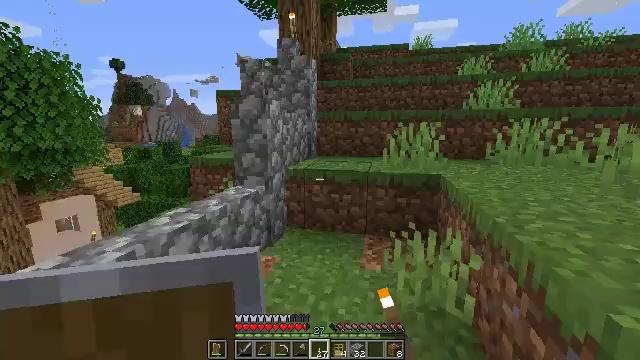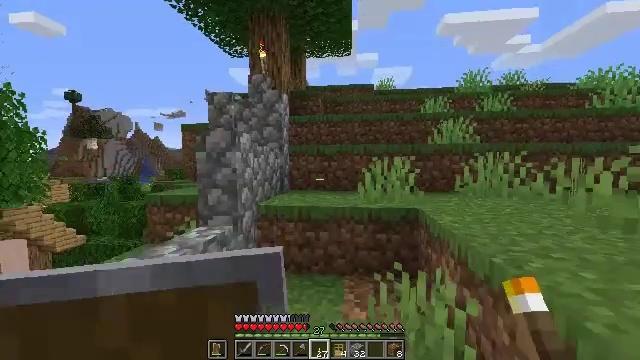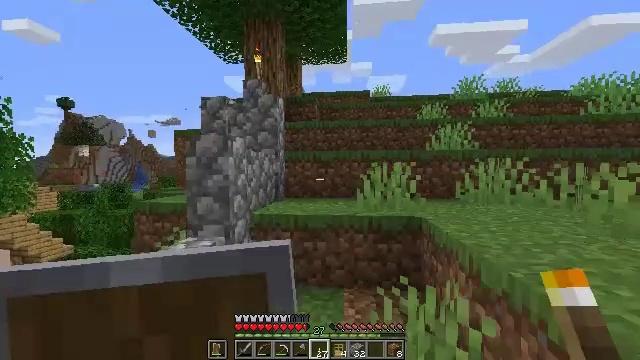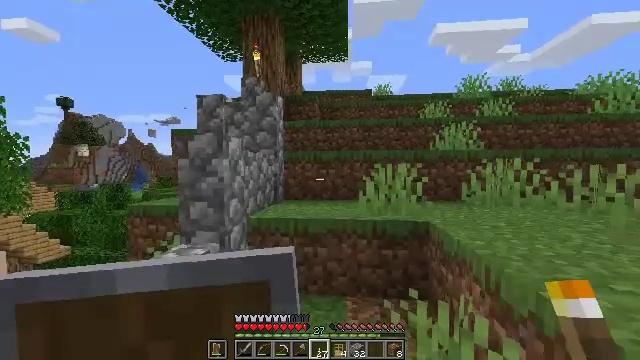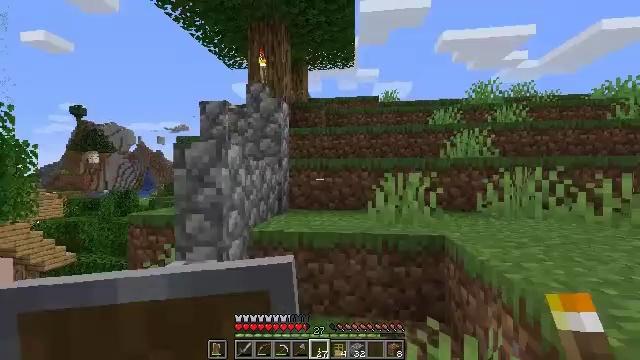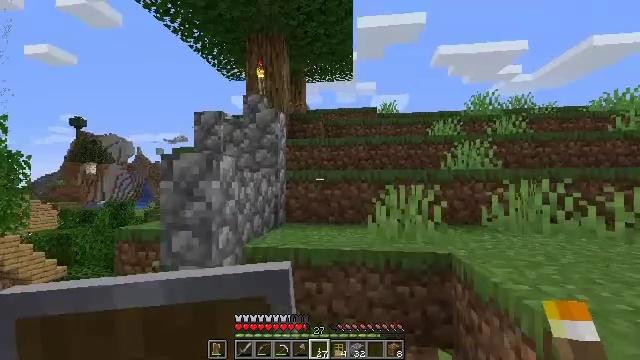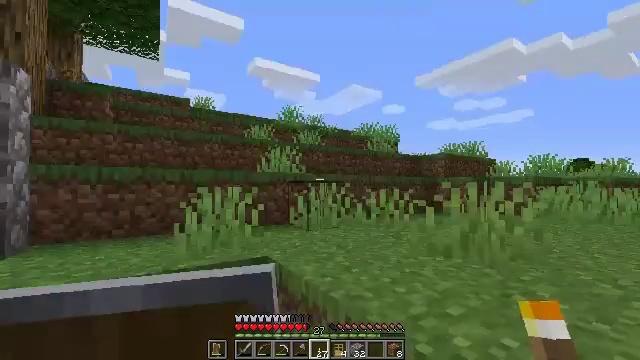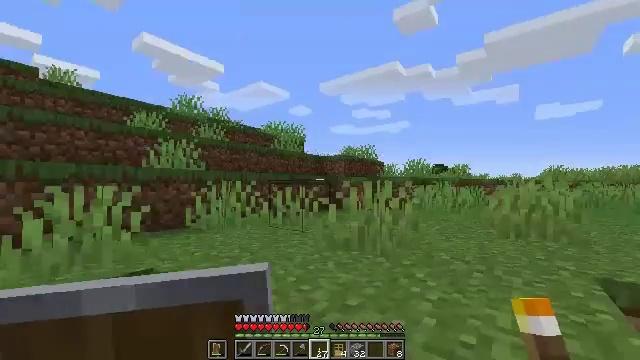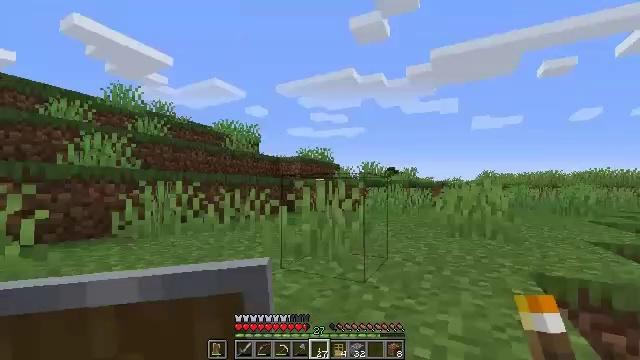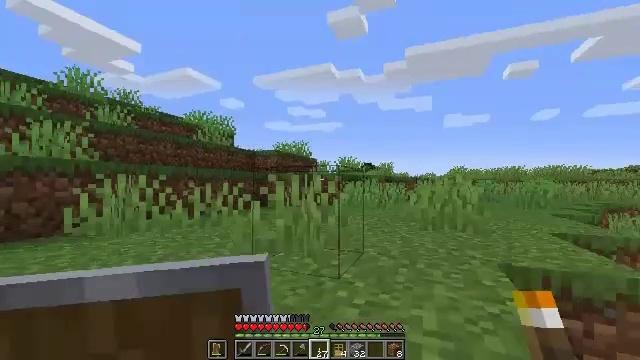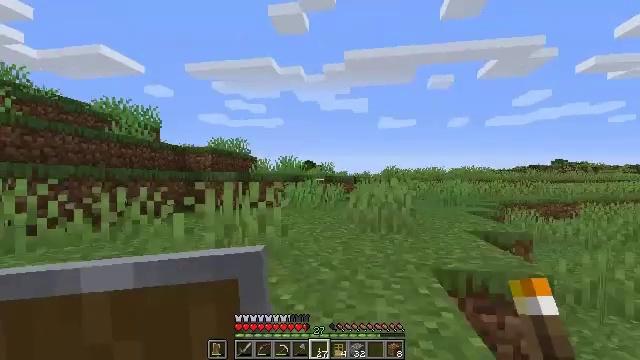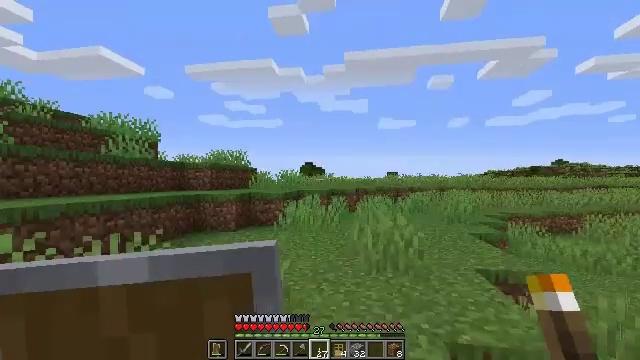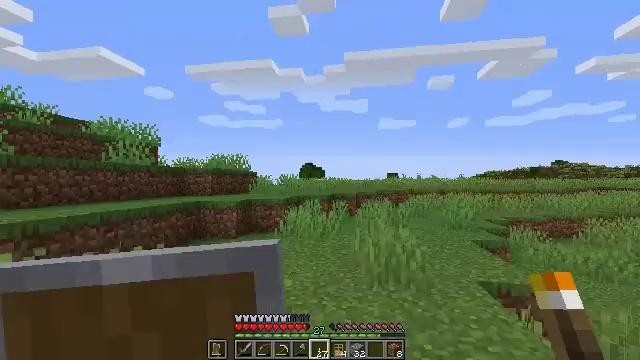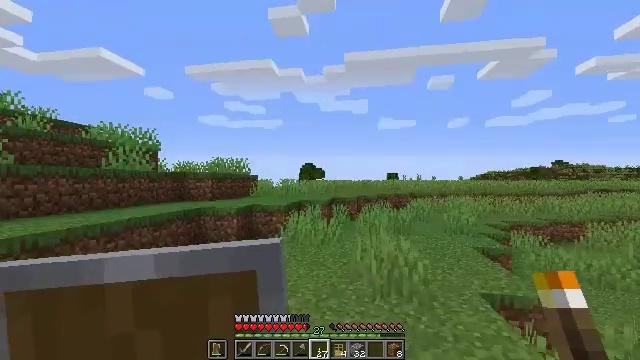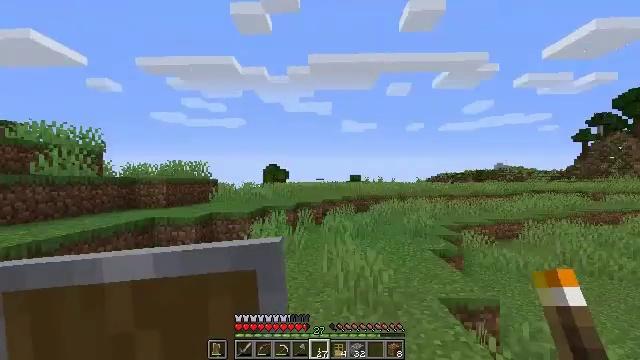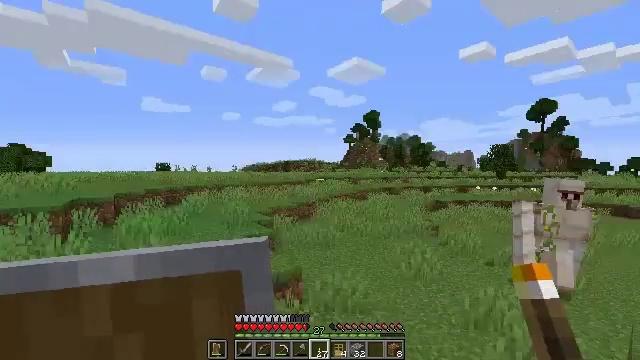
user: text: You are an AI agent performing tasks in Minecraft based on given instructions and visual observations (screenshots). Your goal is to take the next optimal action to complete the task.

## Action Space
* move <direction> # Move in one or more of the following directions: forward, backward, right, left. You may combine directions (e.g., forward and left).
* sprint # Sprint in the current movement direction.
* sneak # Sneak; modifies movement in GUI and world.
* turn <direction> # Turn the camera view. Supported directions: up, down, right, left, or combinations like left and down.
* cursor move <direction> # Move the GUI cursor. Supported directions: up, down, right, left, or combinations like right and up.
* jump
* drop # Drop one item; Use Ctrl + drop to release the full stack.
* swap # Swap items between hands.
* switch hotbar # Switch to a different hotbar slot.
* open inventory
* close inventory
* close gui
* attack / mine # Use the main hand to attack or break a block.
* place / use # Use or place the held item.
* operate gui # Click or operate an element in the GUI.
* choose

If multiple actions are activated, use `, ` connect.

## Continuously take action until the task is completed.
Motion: motion action
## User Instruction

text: Attack the cobblestone wall to dismantle it.
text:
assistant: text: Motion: move forward, turn right and up
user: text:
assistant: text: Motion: move forward, turn right and up
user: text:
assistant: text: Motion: move forward
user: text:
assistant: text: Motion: move forward, turn left and up
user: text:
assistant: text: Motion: move forward, turn up
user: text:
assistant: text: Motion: move forward, turn right
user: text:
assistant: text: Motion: move forward and move right, turn right
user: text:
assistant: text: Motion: move forward and move right, turn right
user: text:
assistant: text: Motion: move forward, turn right and down
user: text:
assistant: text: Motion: move forward, turn right, jump
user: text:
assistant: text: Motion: move forward, jump
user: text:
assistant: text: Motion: move forward
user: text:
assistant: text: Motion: move forward
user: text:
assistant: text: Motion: move forward, turn right
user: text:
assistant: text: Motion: move forward, turn right and down
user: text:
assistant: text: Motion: move forward, sprint, turn right and down
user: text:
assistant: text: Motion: move forward, sprint
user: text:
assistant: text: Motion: move forward, turn right and down
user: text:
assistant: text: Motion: move forward, turn right and down
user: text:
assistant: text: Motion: move forward
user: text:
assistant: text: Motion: move forward
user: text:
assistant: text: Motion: move forward, turn right and down
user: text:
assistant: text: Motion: move forward, turn right
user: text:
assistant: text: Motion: move forward
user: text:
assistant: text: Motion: move forward
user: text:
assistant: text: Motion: move forward
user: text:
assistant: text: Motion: move forward
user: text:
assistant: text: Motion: move forward, turn left and up
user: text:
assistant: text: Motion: move forward, turn left and up
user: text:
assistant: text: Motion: move forward, turn left and up